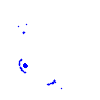
Particle: electron